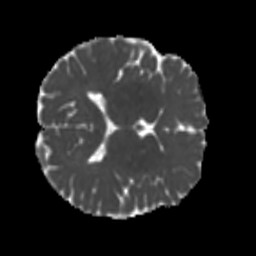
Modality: MD
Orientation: axial
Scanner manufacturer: siemens
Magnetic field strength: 3 T
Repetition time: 4 s
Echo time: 0.0594 s